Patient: sex M, age 60
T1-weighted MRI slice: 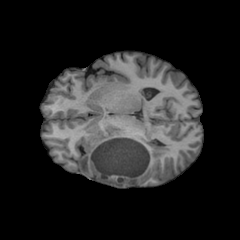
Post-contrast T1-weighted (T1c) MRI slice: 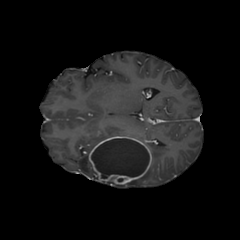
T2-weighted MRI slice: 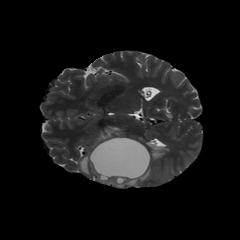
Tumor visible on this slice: yes
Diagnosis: Glioblastoma, IDH-wildtype
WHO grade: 4